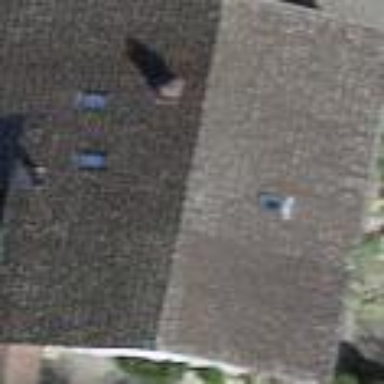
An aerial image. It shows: Building with tile roof.